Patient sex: M
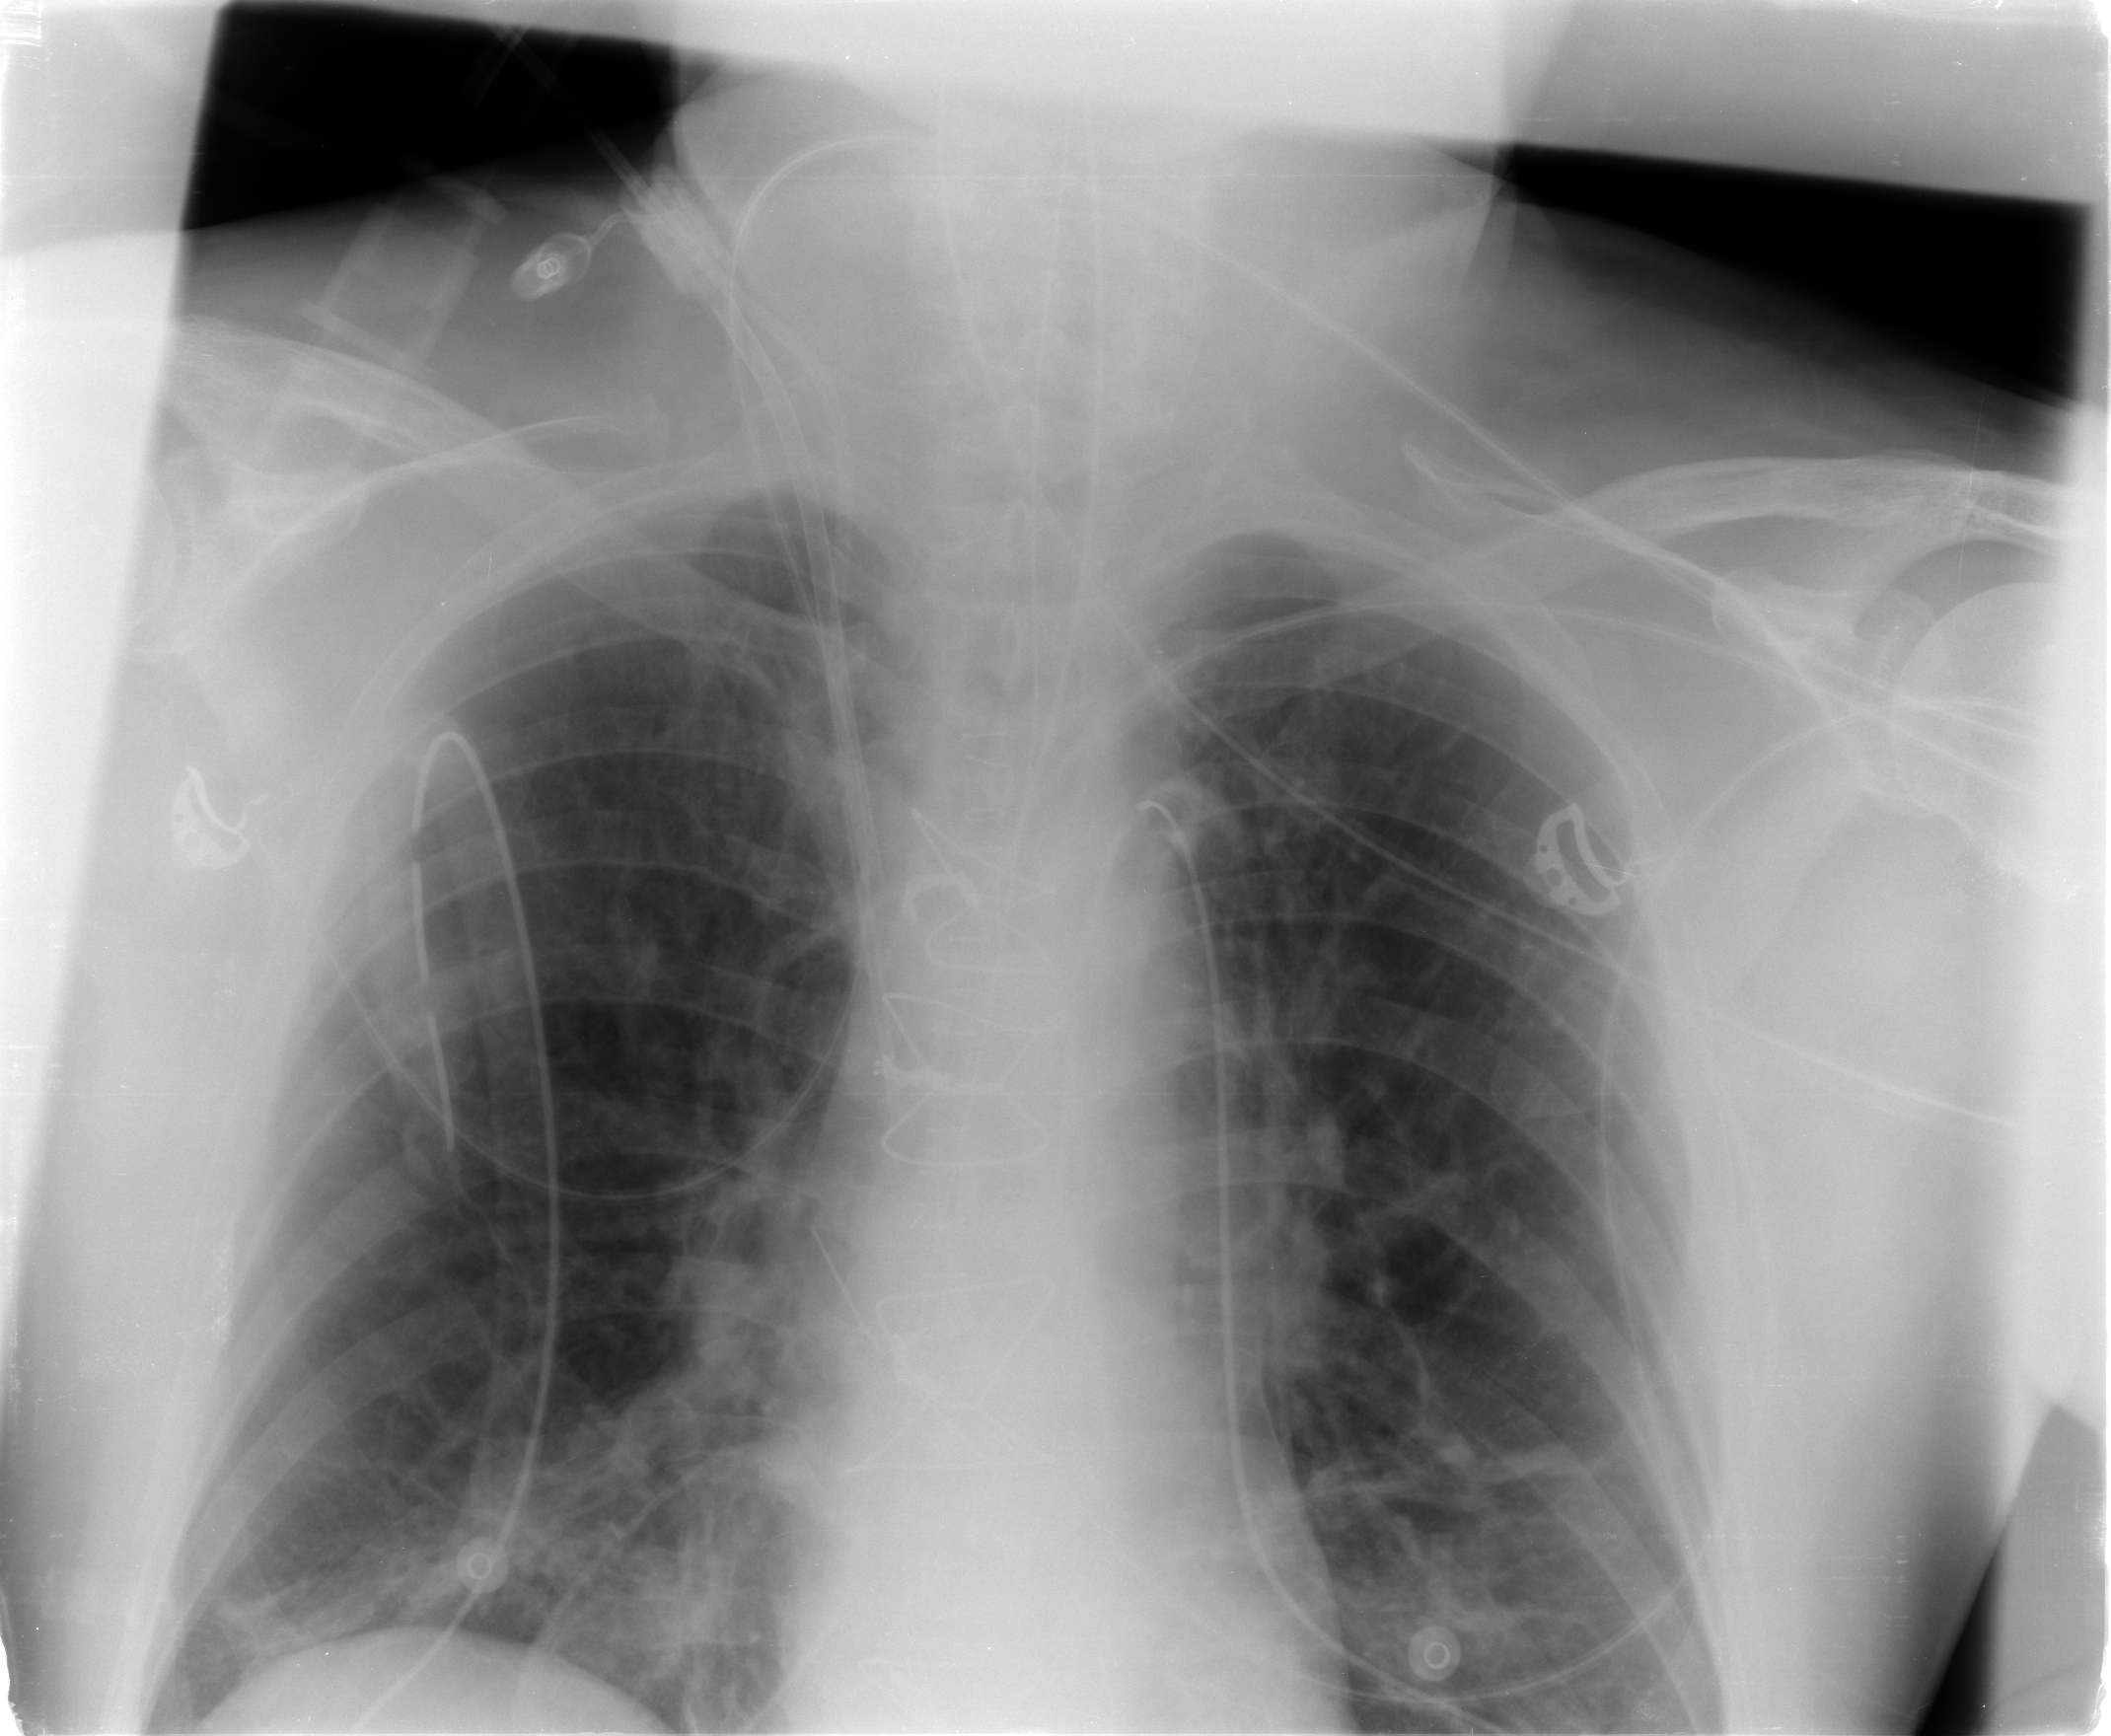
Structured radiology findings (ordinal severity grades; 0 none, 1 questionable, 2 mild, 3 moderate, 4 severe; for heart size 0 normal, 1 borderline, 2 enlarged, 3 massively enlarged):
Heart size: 0
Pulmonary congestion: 2
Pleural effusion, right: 0
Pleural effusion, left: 0
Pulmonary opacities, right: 2
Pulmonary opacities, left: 0
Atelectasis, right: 2
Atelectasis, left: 2